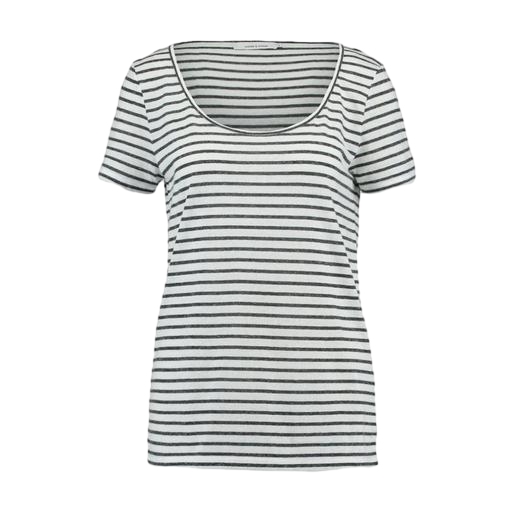
black women's striped t-shirt, scoop neck stripe tee, striped t-shirt, white background